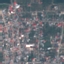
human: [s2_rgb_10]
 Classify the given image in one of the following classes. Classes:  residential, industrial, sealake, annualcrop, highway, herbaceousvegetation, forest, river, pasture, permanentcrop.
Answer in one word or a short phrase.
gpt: Residential